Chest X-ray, PA view. Patient: 53 years old, sex F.
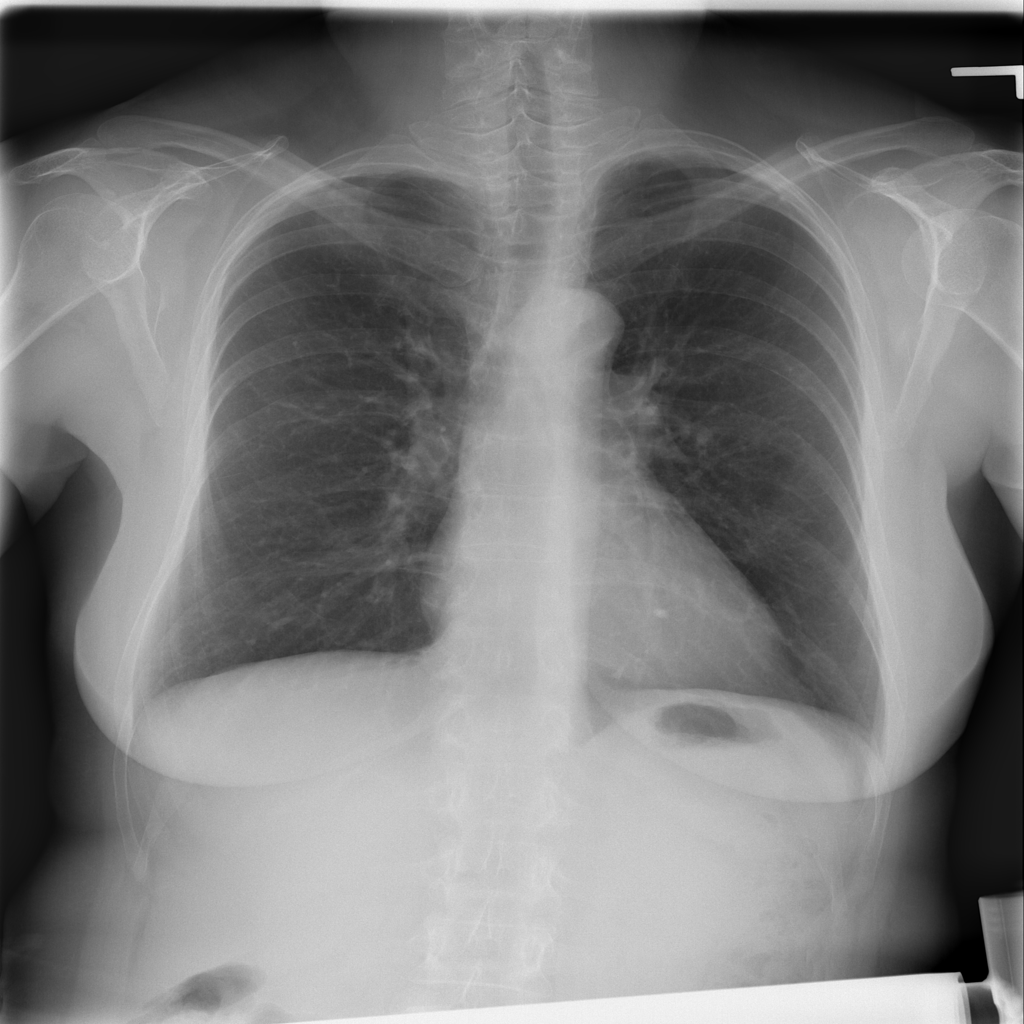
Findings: Nodule, Pleural_Thickening